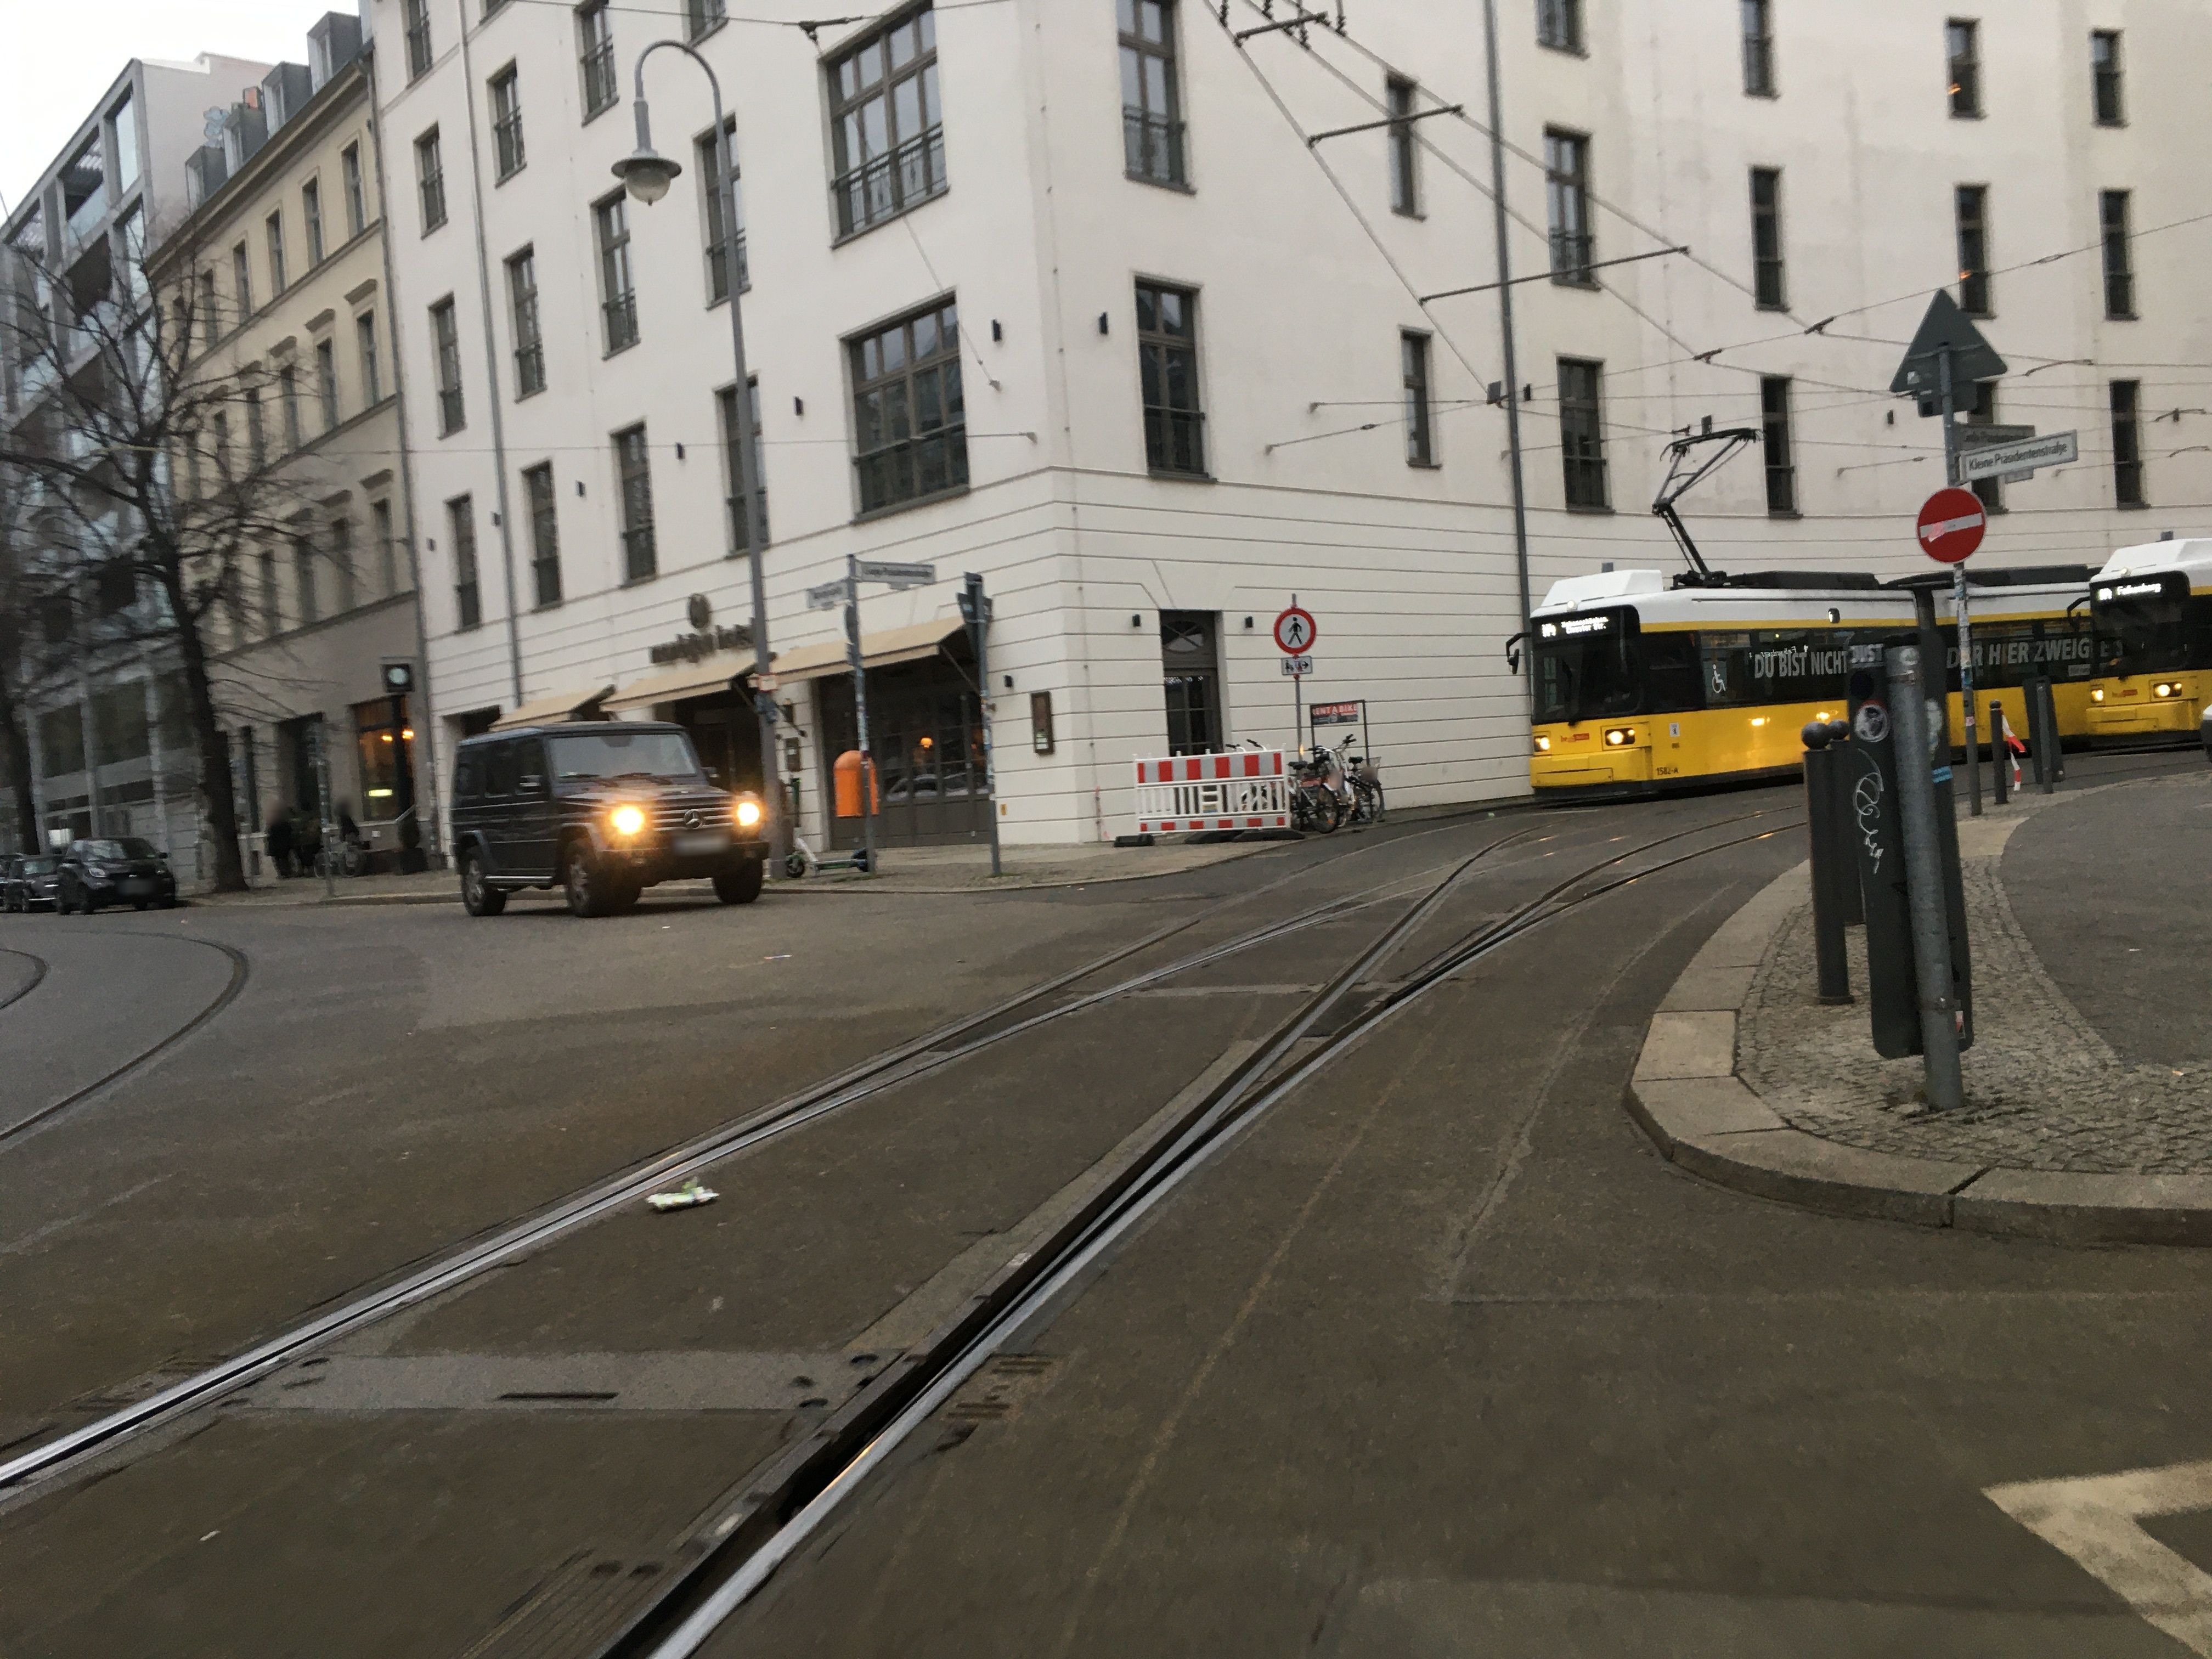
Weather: clear
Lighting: day
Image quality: good
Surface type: railway
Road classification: tertiary
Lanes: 1
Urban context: urban centre
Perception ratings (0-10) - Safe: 1.56, Lively: 3.28, Beautiful: 3.58, Boring: 6.5, Depressing: 8.48, Wealthy: 3.44